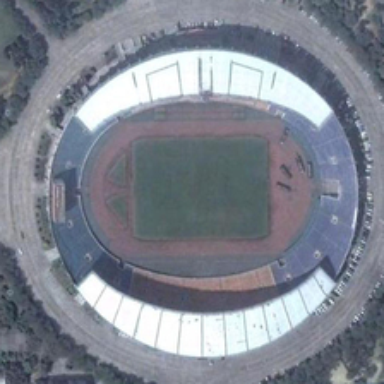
Many trees are planted outside the round gymnasium .